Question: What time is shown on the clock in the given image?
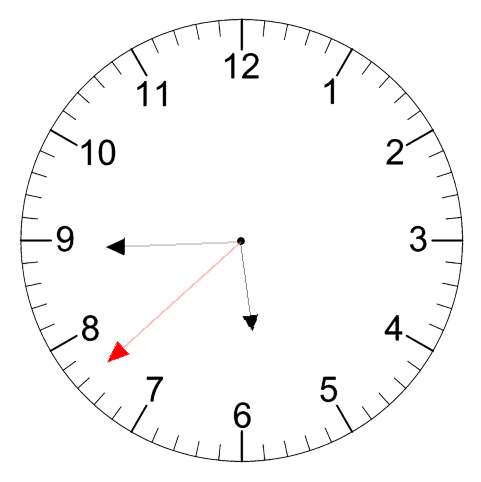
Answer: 05:44:38